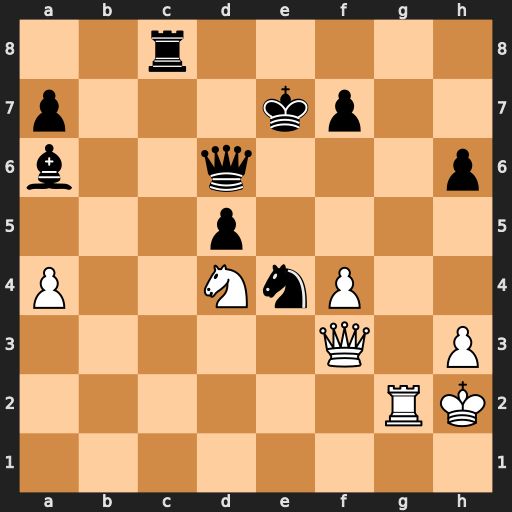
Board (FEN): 2r5/p3kp2/b2q3p/3p4/P2NnP2/5Q1P/6RK/8
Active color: w
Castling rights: -
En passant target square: -
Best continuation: Nf5+ Kd7 Nxd6